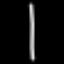
Label: line